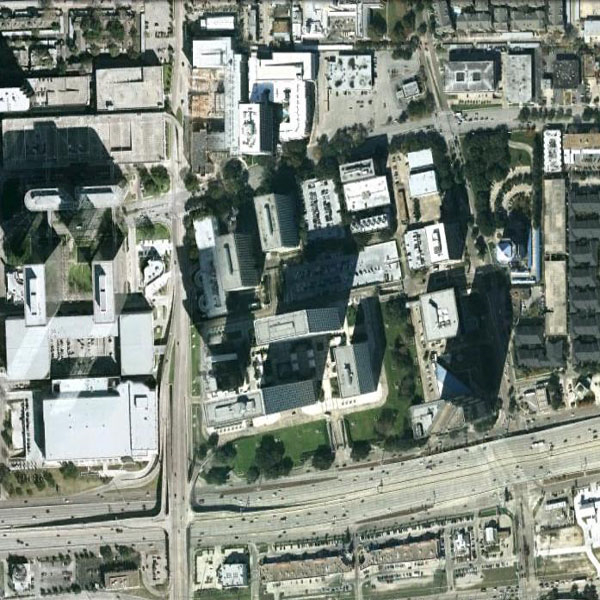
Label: Commercial